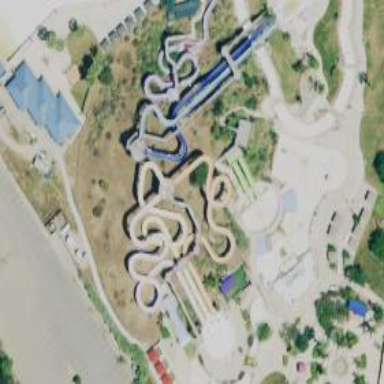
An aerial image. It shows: Water slide attraction located in covered tunnel.